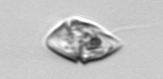
Label: Gyrodinium